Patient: sex M, age 43
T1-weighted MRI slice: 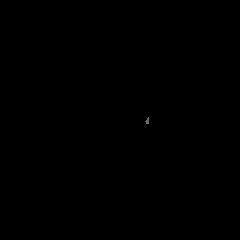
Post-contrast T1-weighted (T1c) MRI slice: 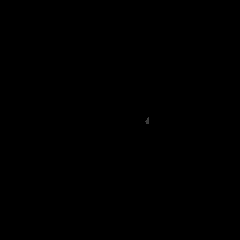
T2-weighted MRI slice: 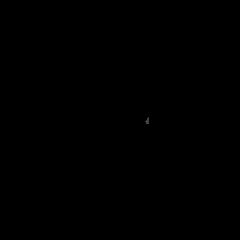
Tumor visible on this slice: no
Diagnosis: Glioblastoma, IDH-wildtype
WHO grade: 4